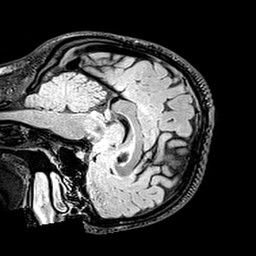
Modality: T2w
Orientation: sagittal
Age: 25
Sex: female
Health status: healthy
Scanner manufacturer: siemens
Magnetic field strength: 3 T
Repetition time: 5 s
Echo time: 0.396 s